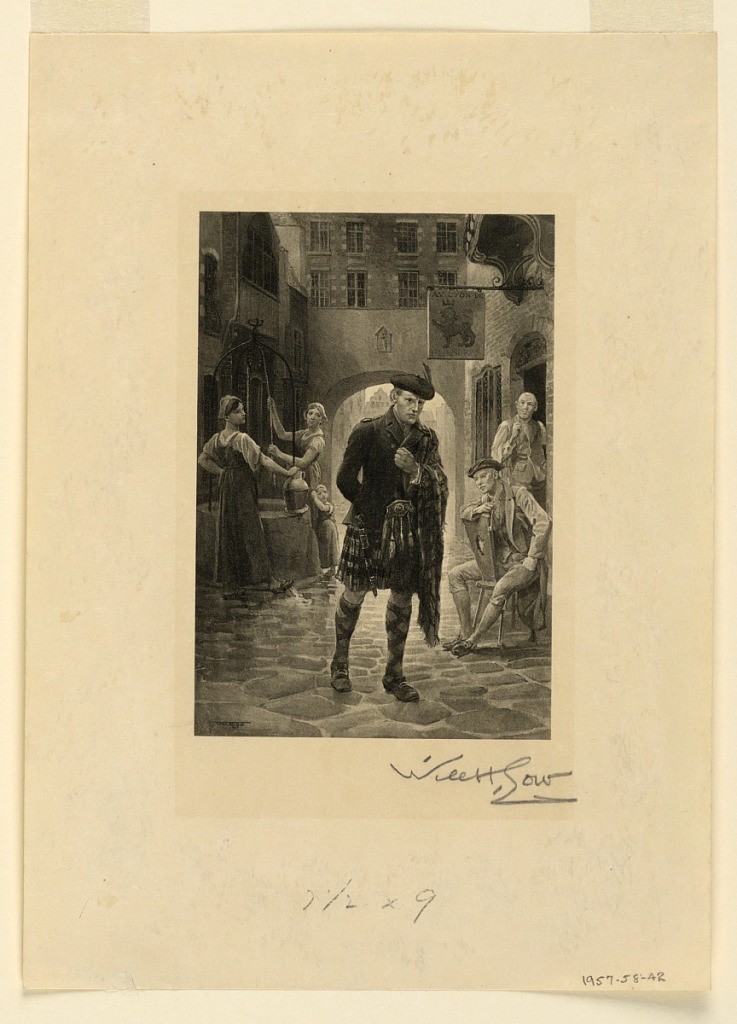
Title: Flemish Street Scene with a Scottish Man
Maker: Will Hicox Low, American, 1853–1932
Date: ca. 1905
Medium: Mezzotint with dark brown ink on cream-colored paper
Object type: Print
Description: In a Flemish town, nera an inn, a Scottish man in a kilt walks along while various town folk look on.